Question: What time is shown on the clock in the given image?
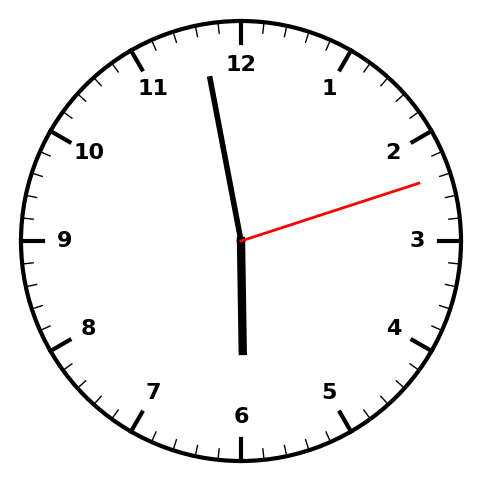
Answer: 05:58:12